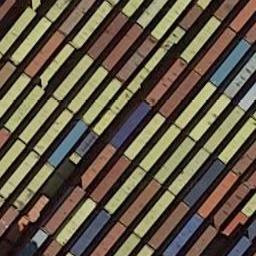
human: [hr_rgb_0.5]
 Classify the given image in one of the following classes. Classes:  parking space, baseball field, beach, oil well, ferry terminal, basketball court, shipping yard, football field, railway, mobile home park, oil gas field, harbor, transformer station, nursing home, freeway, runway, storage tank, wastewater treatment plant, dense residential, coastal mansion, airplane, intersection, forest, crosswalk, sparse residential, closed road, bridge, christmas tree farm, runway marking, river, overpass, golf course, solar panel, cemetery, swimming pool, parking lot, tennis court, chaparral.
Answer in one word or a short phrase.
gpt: shipping yard